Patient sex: M
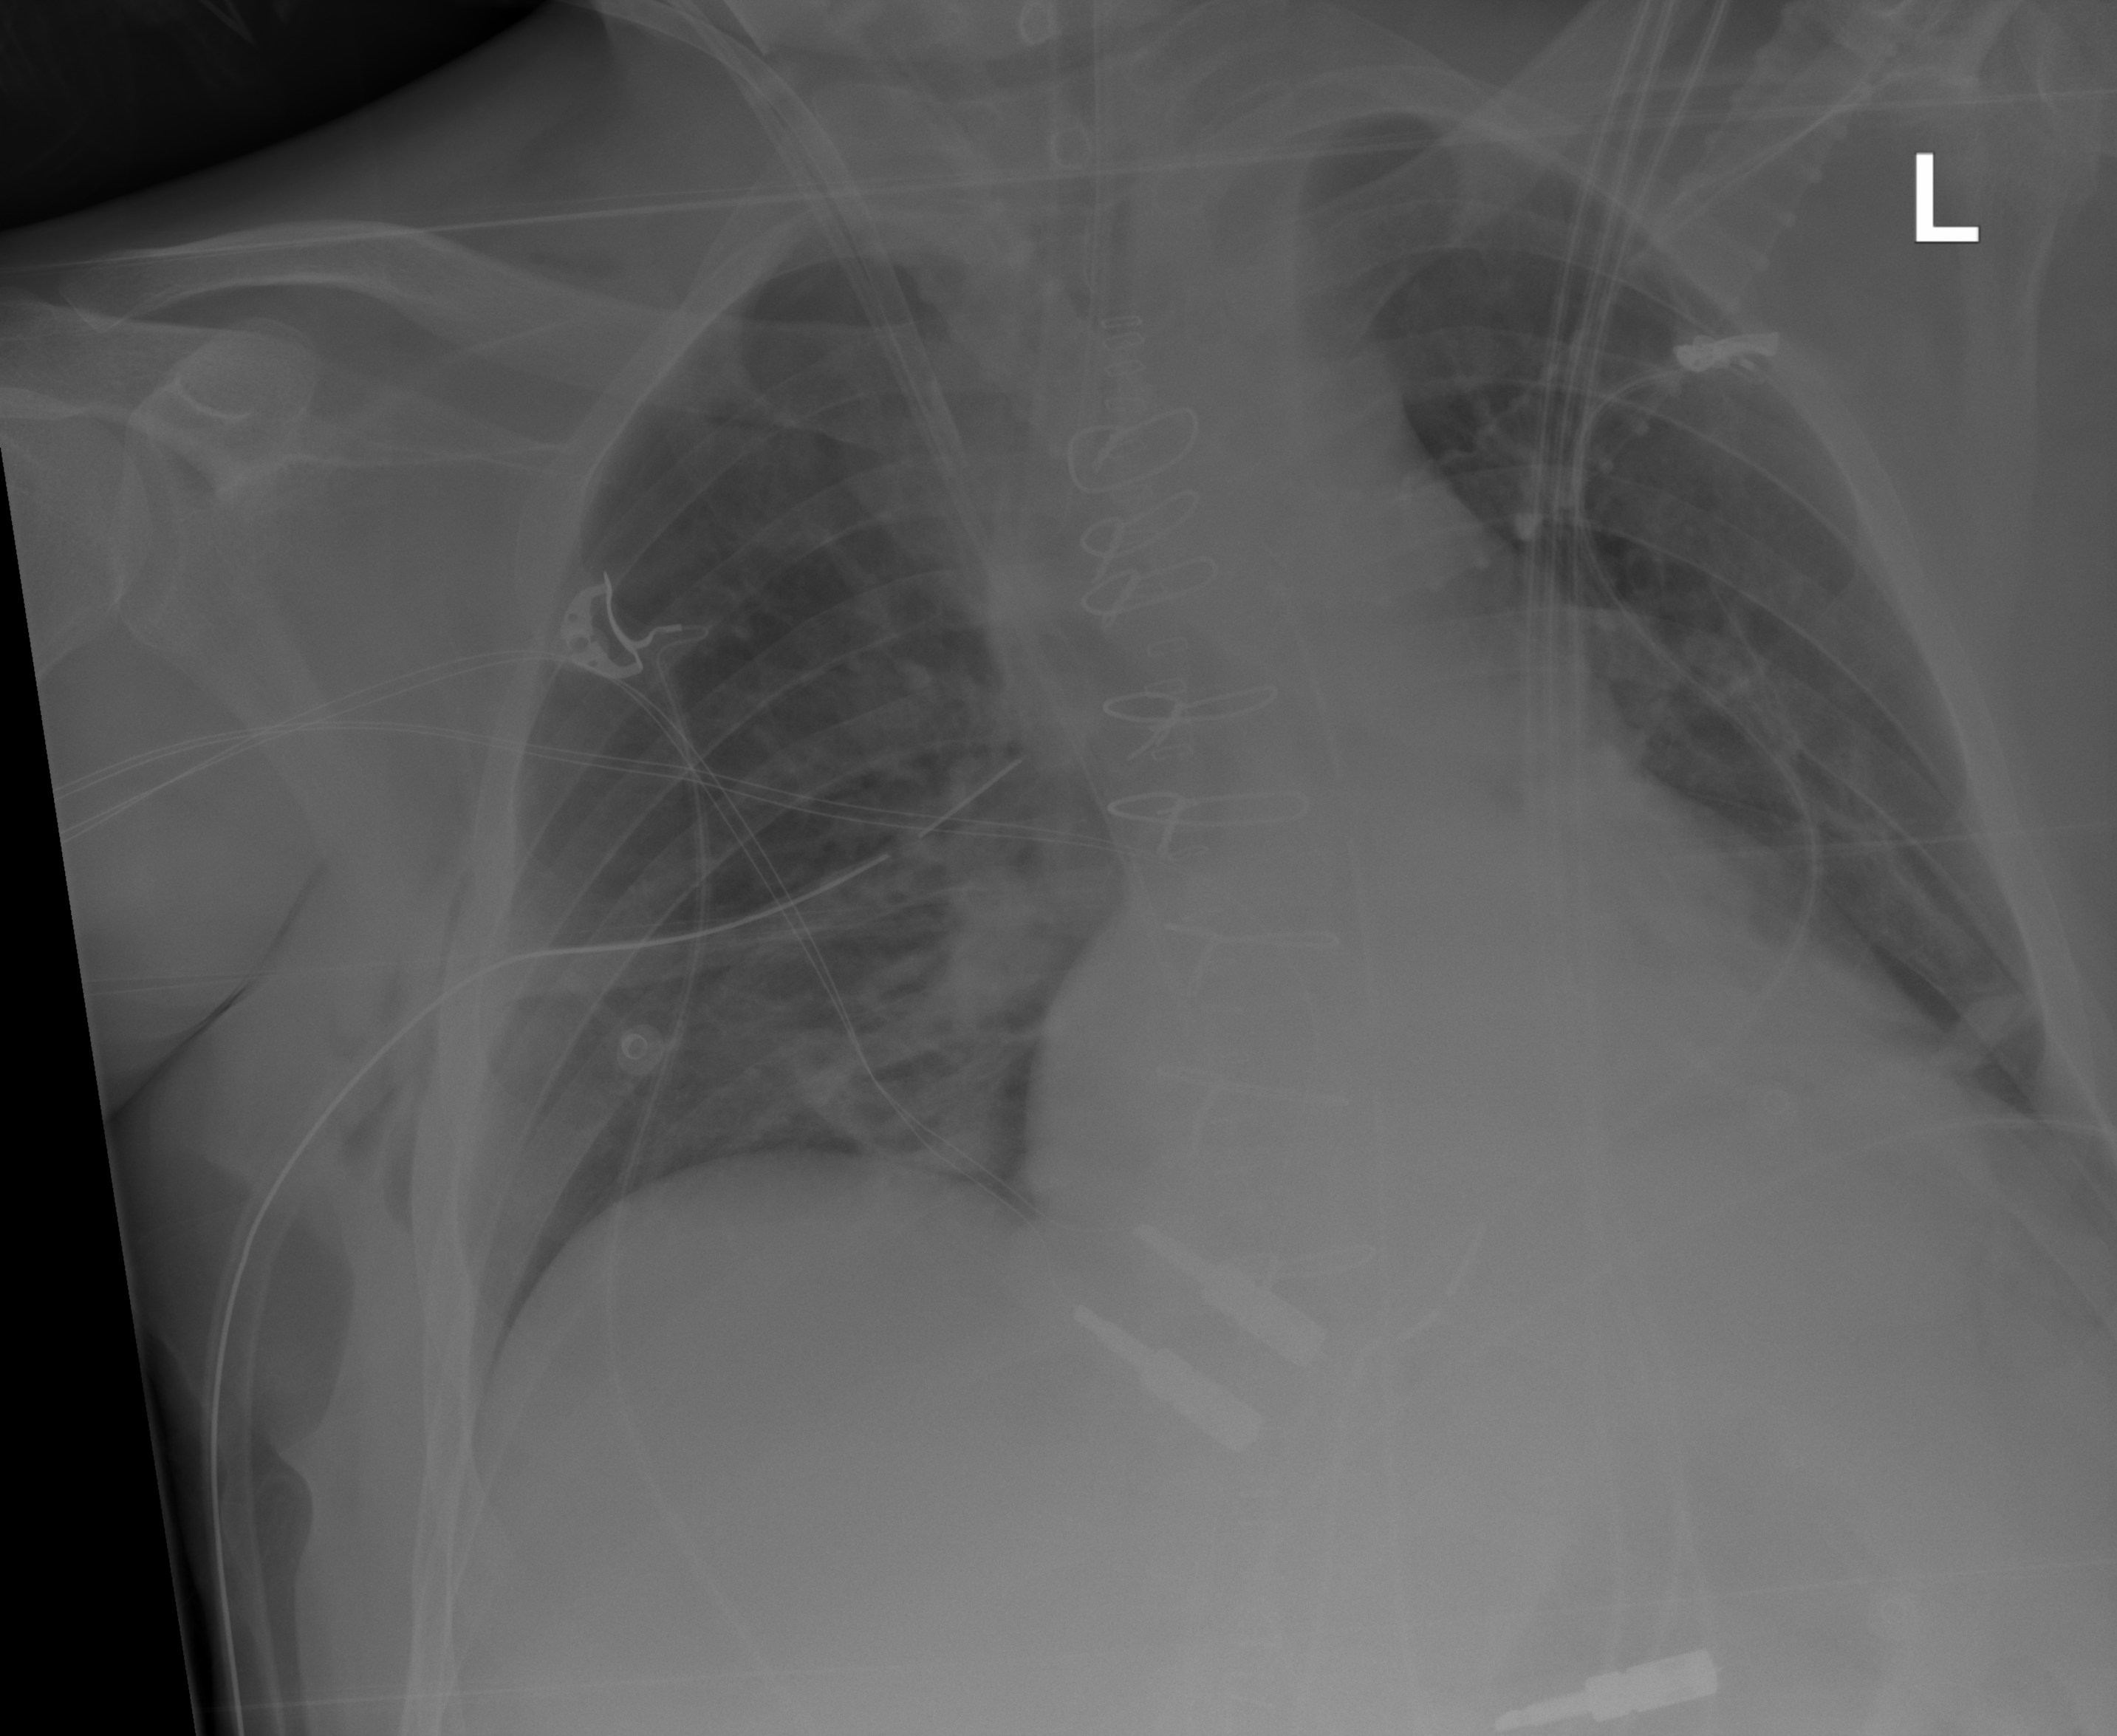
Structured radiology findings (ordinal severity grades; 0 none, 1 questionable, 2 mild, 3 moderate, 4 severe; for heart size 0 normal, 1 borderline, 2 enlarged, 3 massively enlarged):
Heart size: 2
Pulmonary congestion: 0
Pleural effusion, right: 0
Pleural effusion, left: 1
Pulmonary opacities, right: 2
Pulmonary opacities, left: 0
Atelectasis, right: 2
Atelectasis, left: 2